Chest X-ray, PA view. Patient: 37 years old, sex F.
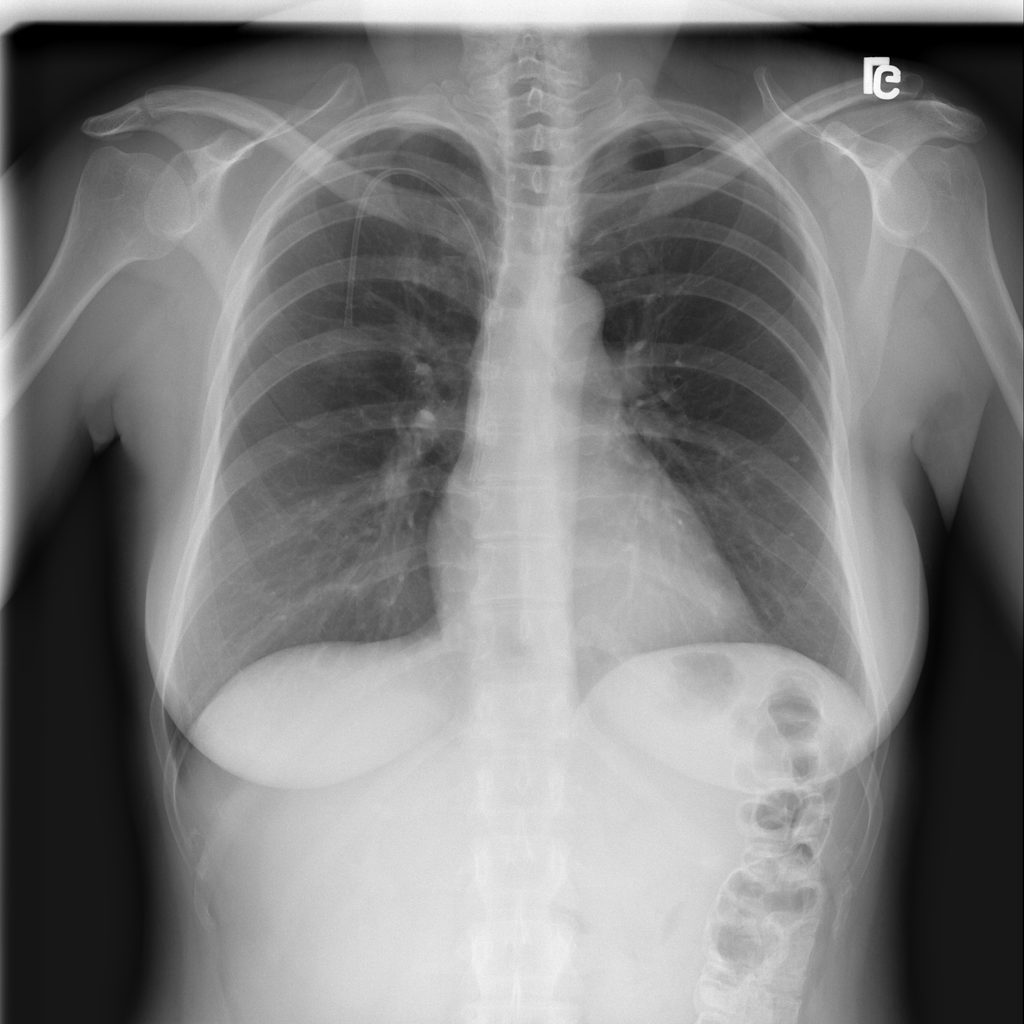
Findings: Nodule